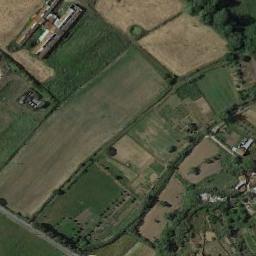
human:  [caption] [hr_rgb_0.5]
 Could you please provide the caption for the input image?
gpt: The bare and green terrace is next to some houses and trees .

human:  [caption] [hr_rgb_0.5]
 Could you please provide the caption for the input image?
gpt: There are four parallel paths between the terraces .

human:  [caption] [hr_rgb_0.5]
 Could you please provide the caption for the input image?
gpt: There are paths and houses in a patch of brown and green terraces .

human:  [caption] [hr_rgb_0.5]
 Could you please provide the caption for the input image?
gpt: There are many green plants on the terrace .

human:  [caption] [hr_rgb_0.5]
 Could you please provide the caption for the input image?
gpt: There are some buildings beside the terraces .